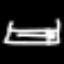
Label: bed